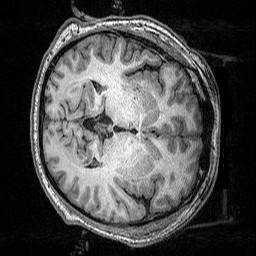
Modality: T1w
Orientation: axial
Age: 24
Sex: male
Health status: healthy
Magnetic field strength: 3 T
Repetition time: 2.53 s
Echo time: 0.00331 s